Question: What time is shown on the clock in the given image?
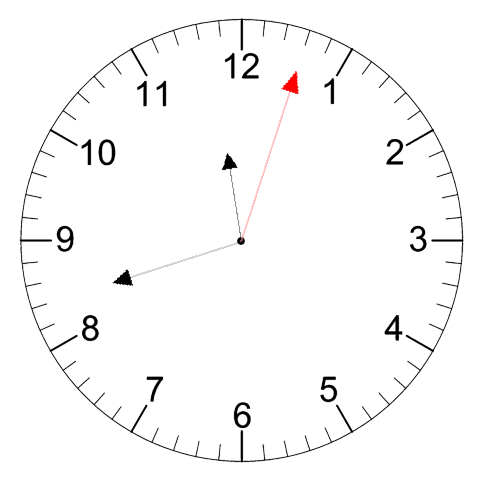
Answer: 11:42:03